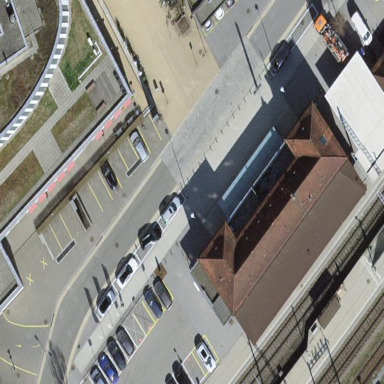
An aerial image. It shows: Train station building with hipped roof.